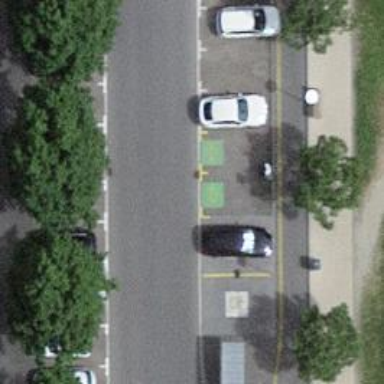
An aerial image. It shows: Charging station.